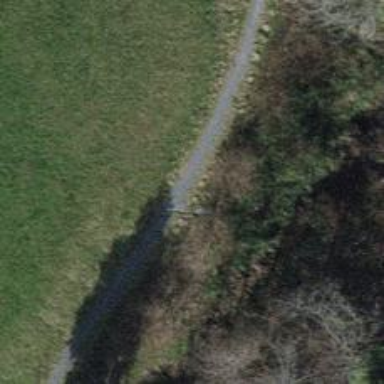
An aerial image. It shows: Path with compacted surface of grade 5.